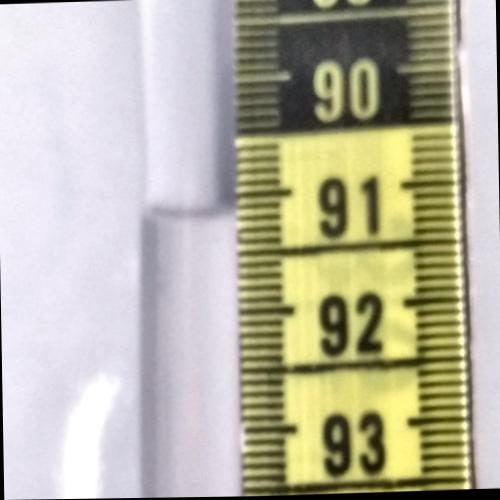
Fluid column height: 91.2 cm